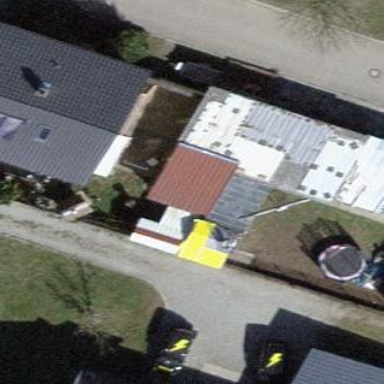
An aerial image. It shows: Garage.